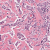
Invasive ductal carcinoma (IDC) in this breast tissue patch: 1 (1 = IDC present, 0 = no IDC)